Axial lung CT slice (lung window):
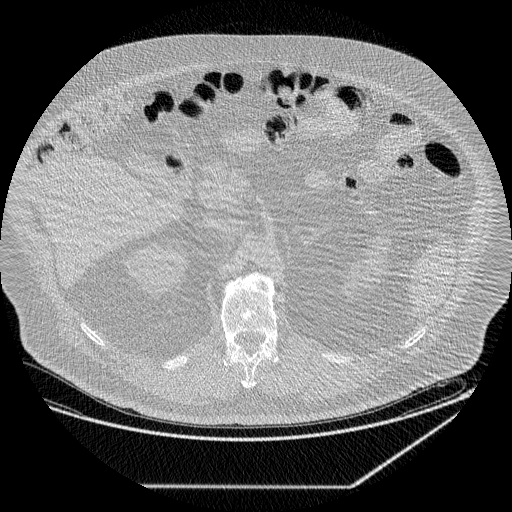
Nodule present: no